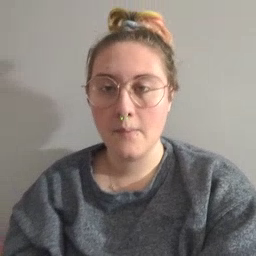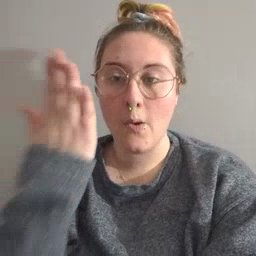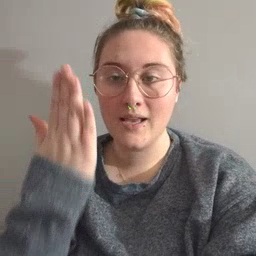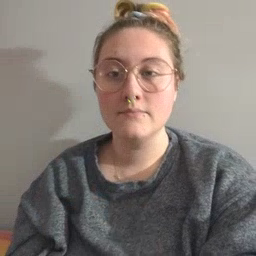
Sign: morning